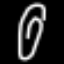
Label: hourglass